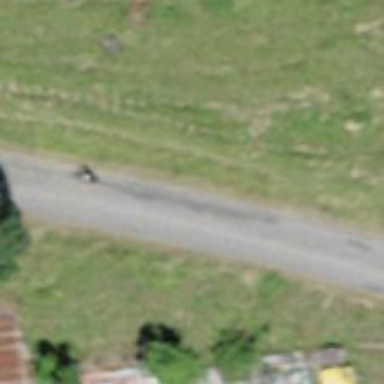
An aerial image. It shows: Unclassified road.